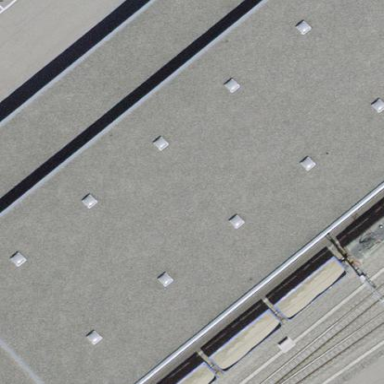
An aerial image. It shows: Building used as railway workshop.